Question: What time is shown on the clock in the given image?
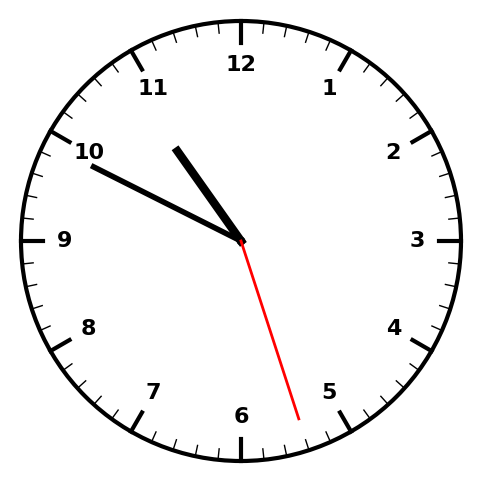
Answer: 10:49:27